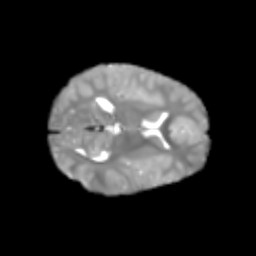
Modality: T2w
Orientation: axial
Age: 6
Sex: male
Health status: healthy